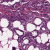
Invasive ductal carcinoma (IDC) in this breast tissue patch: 1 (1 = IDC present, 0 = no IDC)